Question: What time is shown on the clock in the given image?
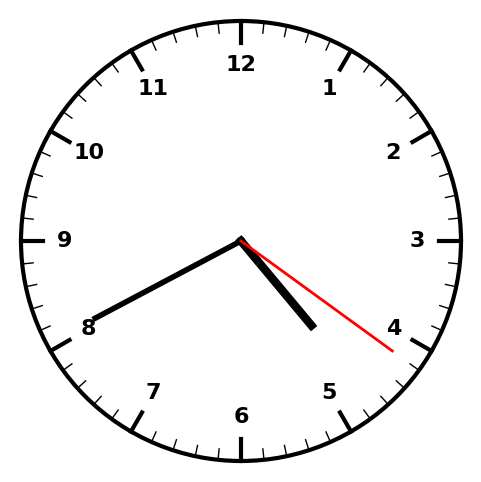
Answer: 04:40:21